Interaction volume radius: 5 \u00c5
Interaction volume height: 30 \u00c5
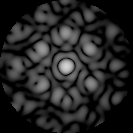
Disorder parameter: 0.5504